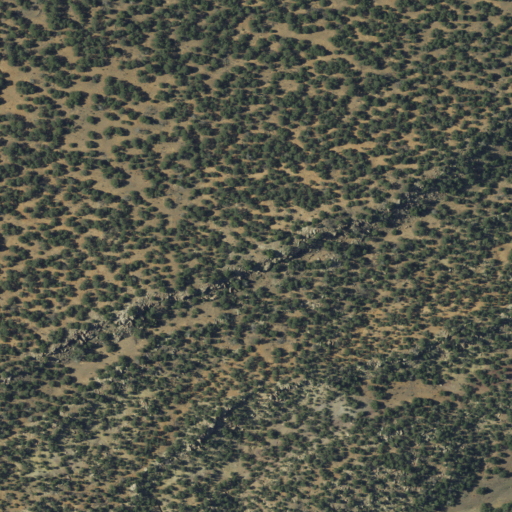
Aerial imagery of mountain in New Mexico named Wildhorse Mesa containing evergreen forest and shrub